Question: I'm configure inspections for my Android project in IntelliJ IDEA (11.1.3). I want to run this inspection checks on my CI TeamCity server (7.0.1 (build 21326)) on each commit, but them doesn't work. Every time I got an error: "Inspections not collected" and build fails. In build log i have:
'''
...in directory: /opt/TeamCity/buildAgent1/work/9bbb251d174995
[01:00:27]: Starting up IntelliJ IDEA 11.0.2 ...done.
[01:00:57]: Opening project...done.
[01:00:57]: Failed to load profile from '/opt/TeamCity/buildAgent1/work/9bbb251d174995/.idea/inspectionProfiles/Project_Default.xml'
[01:00:58]: Initializing project...
[01:00:58]: Process exited with code 1
[01:00:58]: Inspection output
[01:00:58]: [Inspection output] Starting up IntelliJ IDEA 11.0.2 ...done.
[01:00:58]: [Inspection output] Opening project...done.
[01:00:58]: [Inspection output] Failed to load profile from '/opt/TeamCity/buildAgent1/work/9bbb251d174995/.idea/inspectionProfiles/Project_Default.xml'
[01:00:58]: [Inspection output] Initializing project...
[01:00:58]: extractDescriptions: /opt/TeamCity/buildAgent1/temp/buildTmp/inspection963669486392887894result/.descriptions.xml not found
[01:00:58]: Publishing artifacts
[01:00:58]: [Publishing artifacts] Paths to publish: [/opt/TeamCity/buildAgent1/temp/agentTmp/build_stages.txt=>.teamcity/perfmon/]
[01:00:58]: [Publishing artifacts] Sending files
[01:00:58]: Publishing artifacts
[01:00:58]: [Publishing artifacts] Paths to publish: [/opt/TeamCity/buildAgent1/system/perfmon/temp/perfmon.csv => .teamcity/perfmon/]
[01:00:58]: [Publishing artifacts] Sending files
[01:00:58]: Publishing internal artifacts
[01:00:58]: [Publishing internal artifacts] Sending build.finish.properties.gz file
[01:00:58]: Total: 0 (+0 -0) Errors: 0 (+0 -0)
[01:00:58]: Build finished
'''
I suppose that the issue is that bundled in TeamCity instance of IntelliJ IDEA haven't anything plugins including Android-plugin. Therefore it just cannot recognize my Android project.
Anybody has another ideas what can be wrong? Or what to do in this case?
My build step in TeamCity looks as follows:

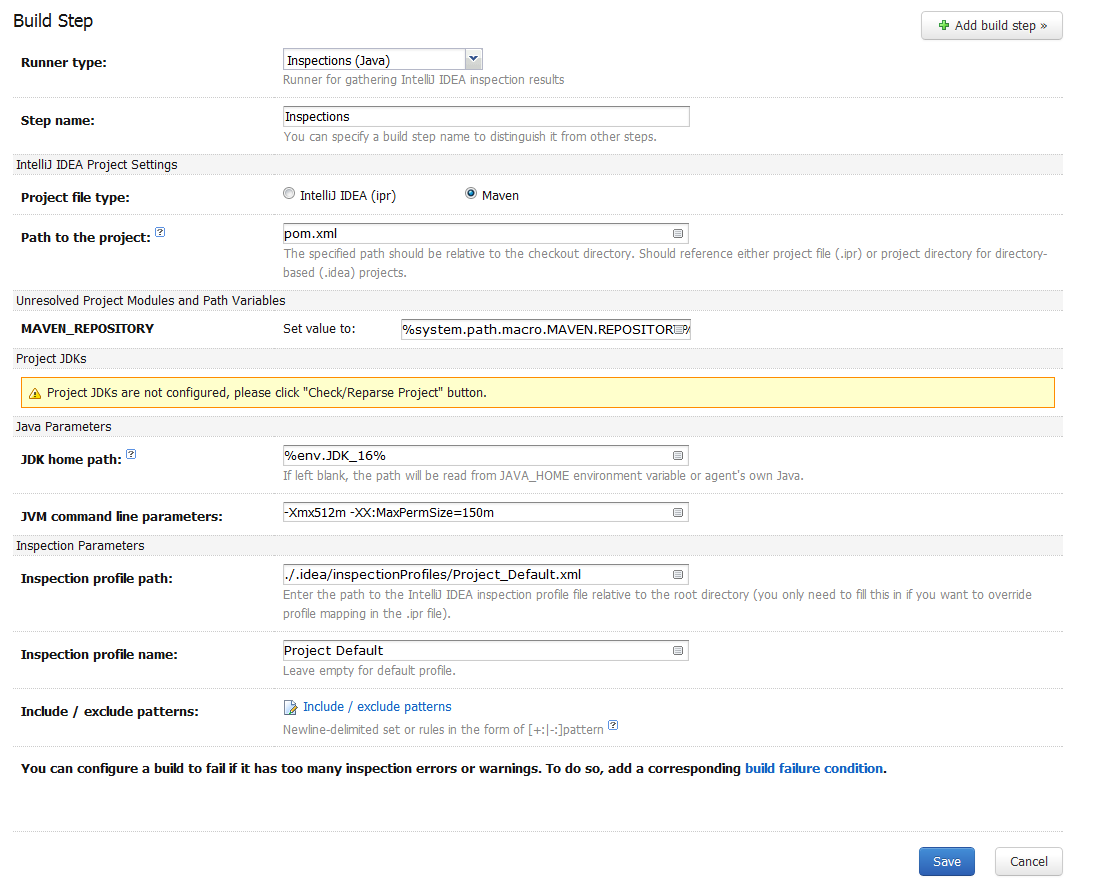
Answer: Currently, TeamCity supports only Java-related inspections from the set supported by IntelliJ IDEA. Please vote for the corresponding TeamCity <URL>.